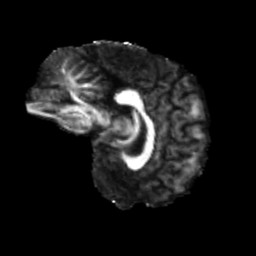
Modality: FA
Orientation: sagittal
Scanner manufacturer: siemens
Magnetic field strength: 3 T
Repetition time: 4 s
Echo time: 0.0594 s